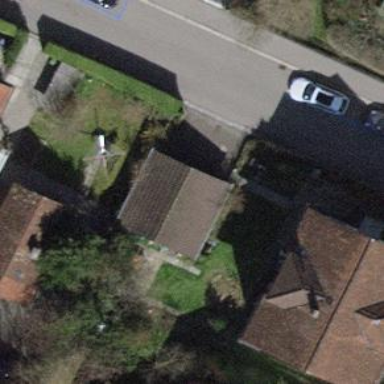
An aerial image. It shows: Group of garages.